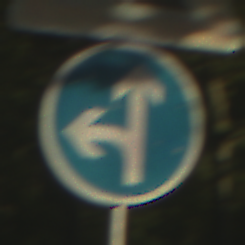
Verkehrszeichen: VorgeschriebeneFahrtrichtungGeradeausOderLinks
Zusatzzeichen oben: Arbeitsstelle
Umgebung: Outdoor, Nature
Tageszeit: SunriseSunset
Wetter: PartlyCloudy
Licht: Natural
Jahreszeit: NotSpecified
Kontrast: HighContrast